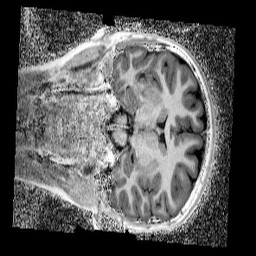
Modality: UNIT1_denoised
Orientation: coronal
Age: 12
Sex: female
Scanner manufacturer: siemens
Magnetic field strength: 3 T
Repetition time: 4 s
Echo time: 0.00299 s